【题型】选择题　【知识点】立体几何　【难度】easy
正多面体被古希腊圣哲认为是构成宇宙的基本元素. 如图，该几何体是一个棱长为 $1$ 的正八面体，则此正八面体的体积与表面积的数值之比为（ \quad ）

A. $\frac{\sqrt{6}}{18}$ \qquad\qquad B. $\frac{\sqrt{6}}{9}$ \qquad\qquad C. $\frac{\sqrt{6}}{3}$ \qquad\qquad D. $\frac{\sqrt{6}}{12}$
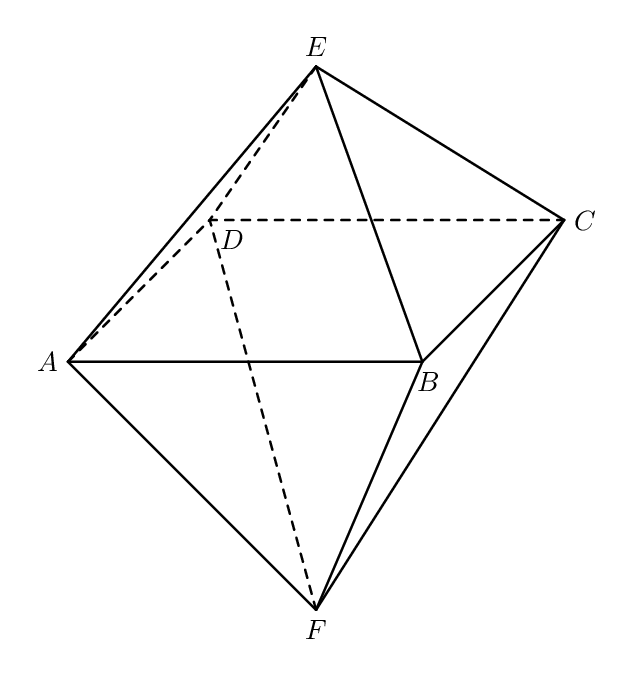
【解答】
【答案】 A

【分析】 利用四棱锥体积公式，可得正八面体的体积，再根据正三角形面积公式可得正八面体的表面积，即可得解.

【详解】 如图所示，连接 $AC$，$EF$ 相交于点 $O$，而四边形 $ABCD$ 为正方形，$EO \perp$ 平面 $ABCD$.

由正八面体的性质可知，$AB = BC = EA = EC = 1$，则 $AC = \sqrt{2}$，$EO = \frac{\sqrt{2}}{2}$，

所以体积 $V = 2V_{E-ABCD} = 2 \times \frac{1}{3} \times \frac{\sqrt{2}}{2} \times 1 \times 1 = \frac{\sqrt{2}}{3}$，

表面积 $S = 8S_{\triangle EAB} = 8 \times \frac{1}{2} \times 1 \times 1 \times \sin 60^\circ = 2\sqrt{3}$，

所以 $\frac{V}{S} = \frac{\frac{\sqrt{2}}{3}}{2\sqrt{3}} = \frac{\sqrt{6}}{18}$.

故选：A.

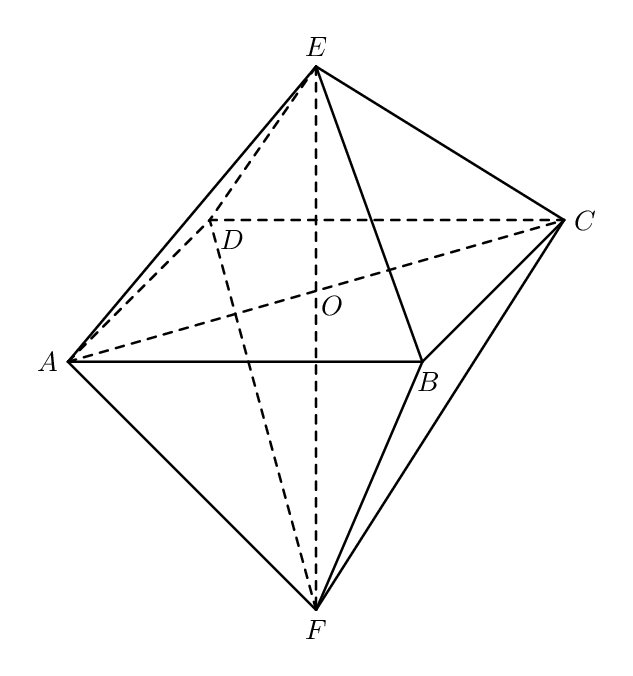